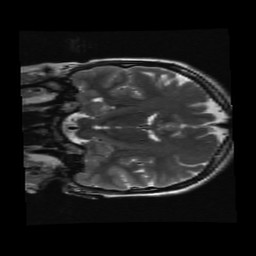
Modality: T2w
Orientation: coronal
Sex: female
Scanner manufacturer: ge
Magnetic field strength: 3 T
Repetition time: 5 s
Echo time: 0.101 s